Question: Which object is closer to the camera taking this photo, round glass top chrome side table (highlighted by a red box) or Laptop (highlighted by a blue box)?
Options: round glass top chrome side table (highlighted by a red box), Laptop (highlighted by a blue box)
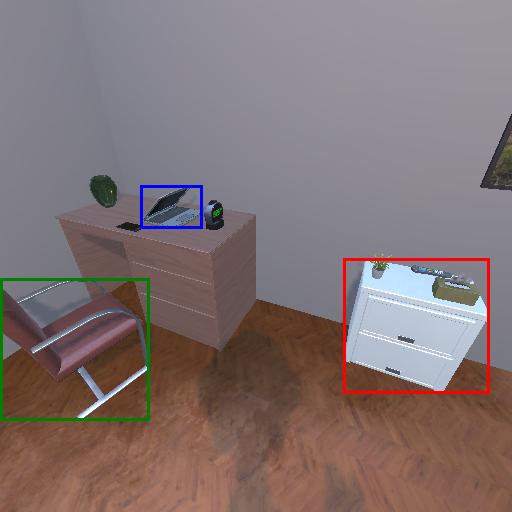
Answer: round glass top chrome side table (highlighted by a red box)